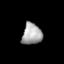
Tissue: prostate
Cell type: T cells
Senescence score: 0.2943
Nuclear area (px): 413
Mean DAPI intensity: 166.492